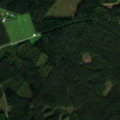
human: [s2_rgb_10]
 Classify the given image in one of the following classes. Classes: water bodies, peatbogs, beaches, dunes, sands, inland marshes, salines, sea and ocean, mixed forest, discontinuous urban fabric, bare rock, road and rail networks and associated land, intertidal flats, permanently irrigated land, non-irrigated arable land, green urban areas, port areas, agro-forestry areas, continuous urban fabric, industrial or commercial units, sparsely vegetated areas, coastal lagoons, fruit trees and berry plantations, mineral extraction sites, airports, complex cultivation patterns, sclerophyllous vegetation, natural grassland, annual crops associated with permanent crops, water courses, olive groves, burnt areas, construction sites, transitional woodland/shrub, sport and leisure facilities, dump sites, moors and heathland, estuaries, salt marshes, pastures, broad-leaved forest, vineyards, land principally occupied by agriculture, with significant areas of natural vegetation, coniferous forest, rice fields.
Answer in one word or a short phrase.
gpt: coniferous forest